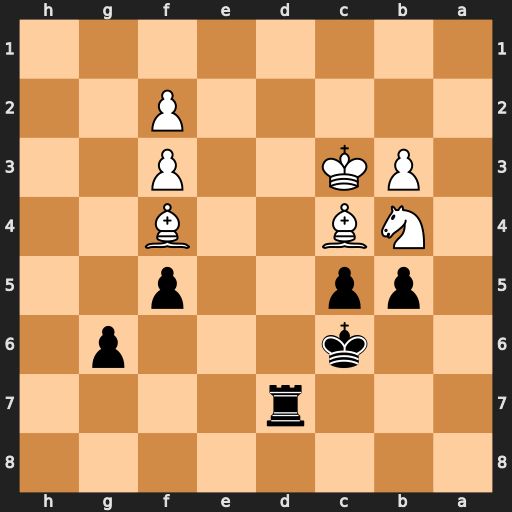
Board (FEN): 8/3r4/2k3p1/1pp2p2/1NB2B2/1PK2P2/5P2/8
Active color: b
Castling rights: -
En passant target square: -
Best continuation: cxb4+ Kxb4 bxc4